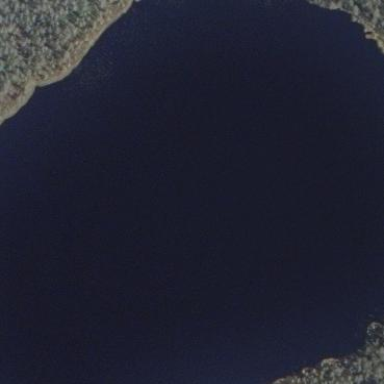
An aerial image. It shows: Beautiful lake surrounded by nature.